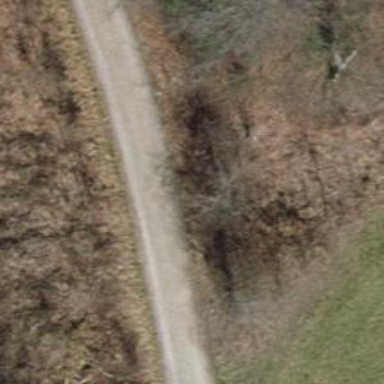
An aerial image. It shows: Compacted track with grade2 surface.